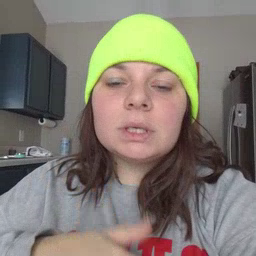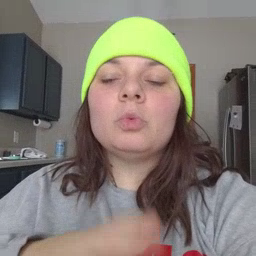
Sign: every